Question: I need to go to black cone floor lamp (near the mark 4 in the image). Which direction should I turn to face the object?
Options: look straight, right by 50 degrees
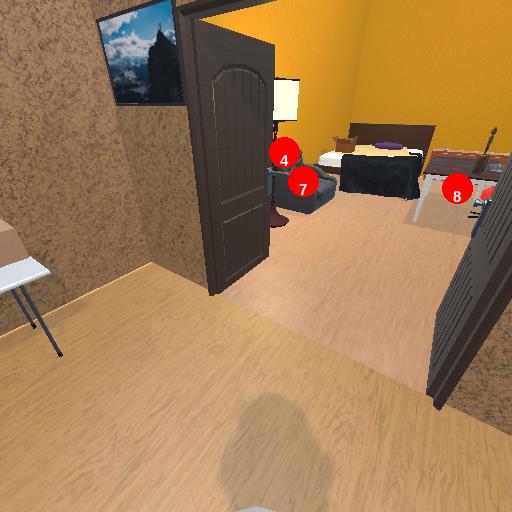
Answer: look straight